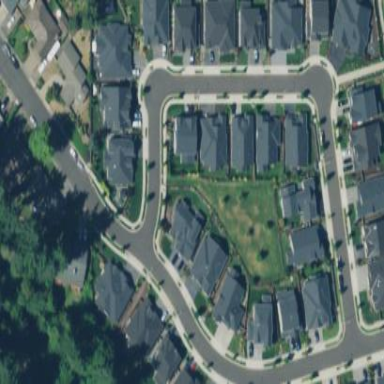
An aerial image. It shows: Residential area in rural setting.